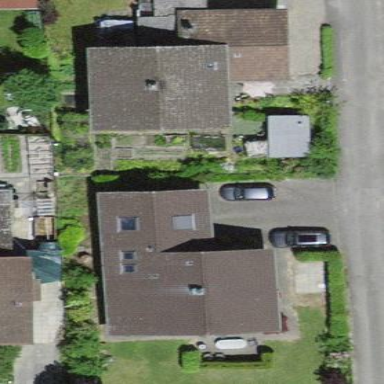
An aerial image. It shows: Residential building.